Field crop: maize
Growth stage: 2
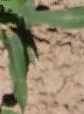
Species: maize